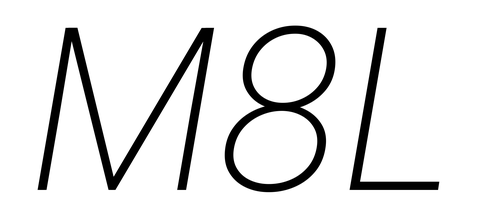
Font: Roboto-Italic_ExtraLight_Italic